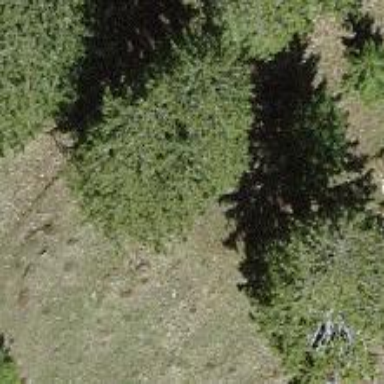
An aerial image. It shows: Beautiful tree in nature.